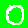
Digit: 0